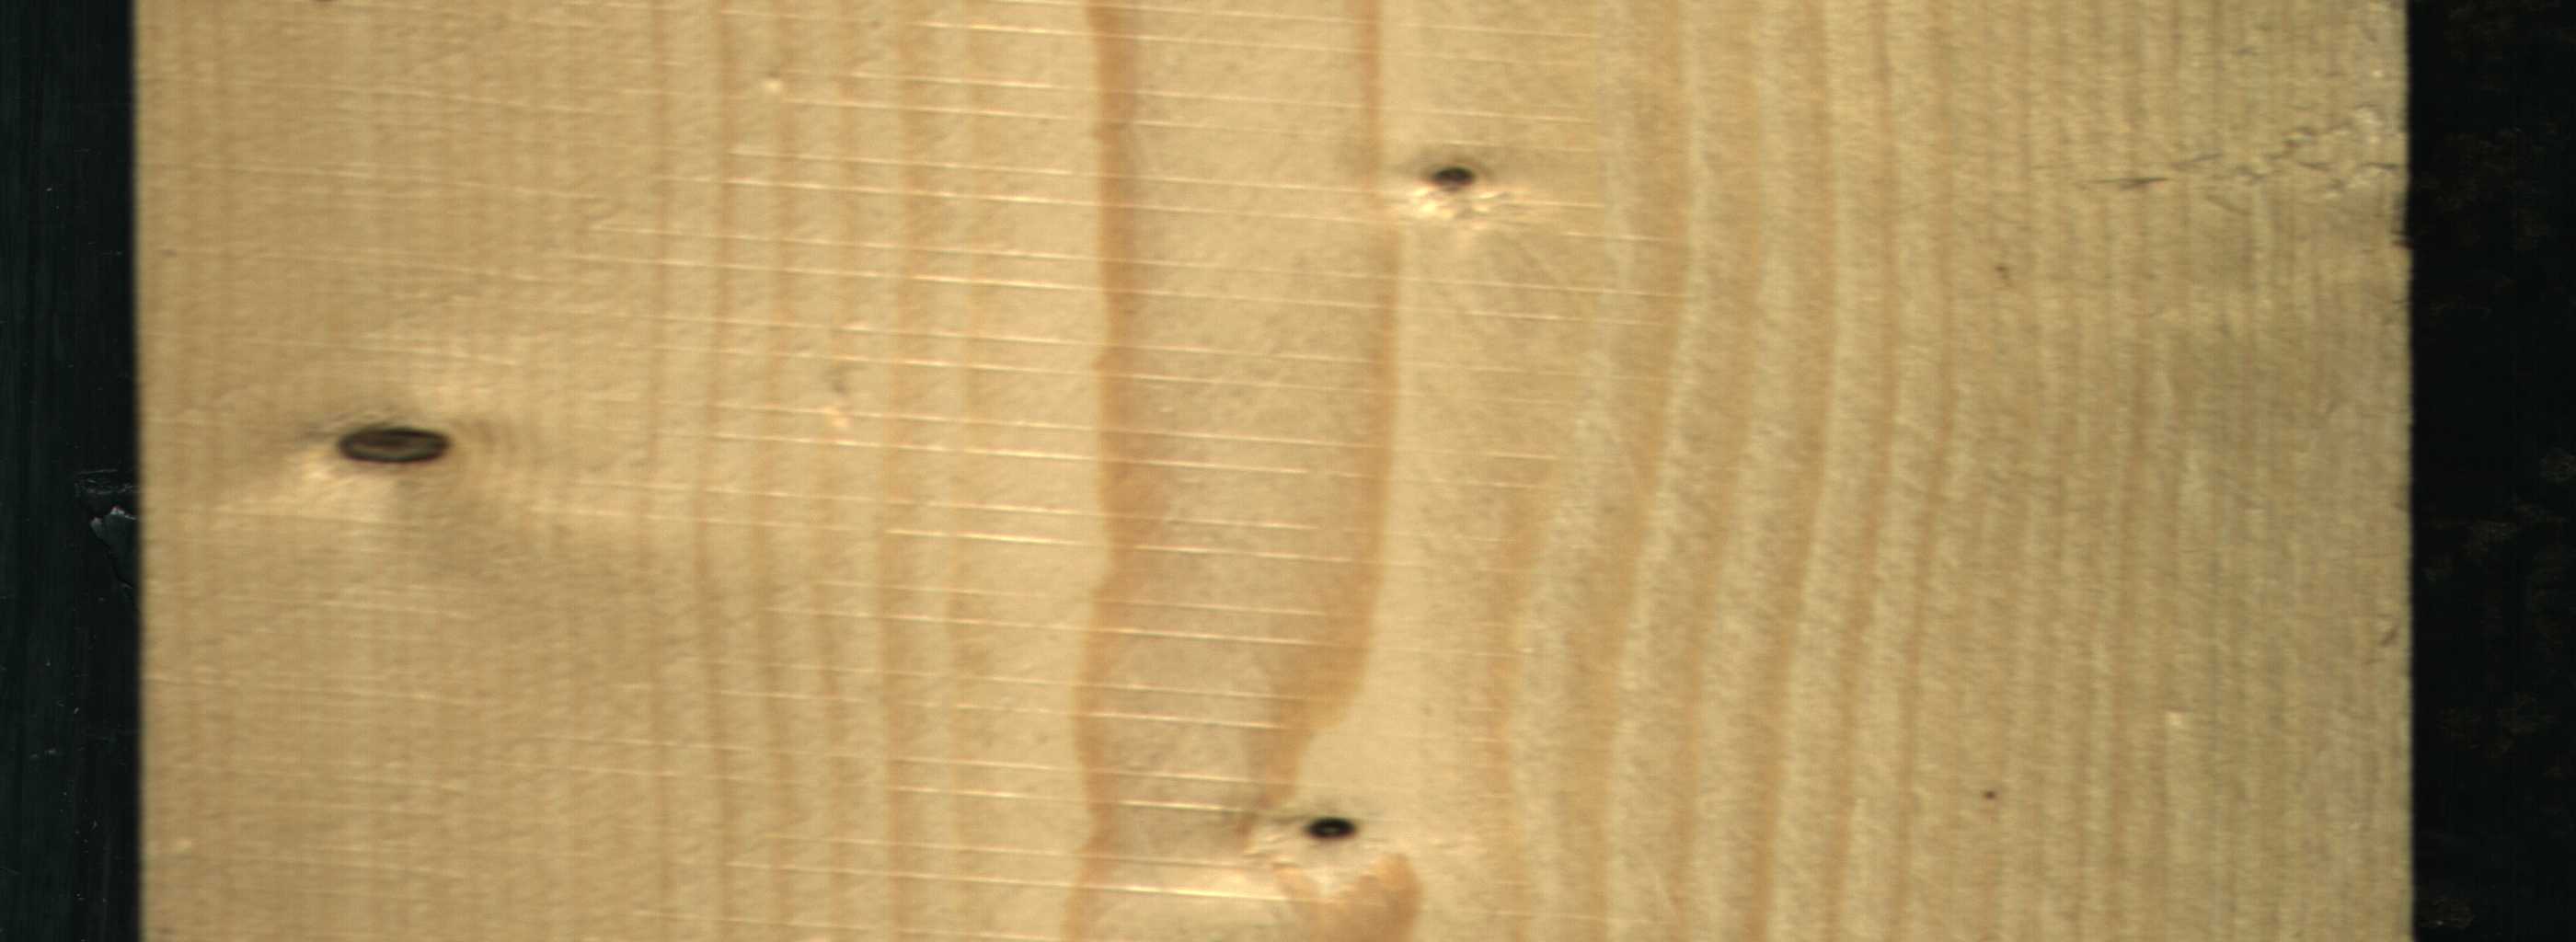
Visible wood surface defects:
Dead_Knot
Dead_Knot
Dead_Knot